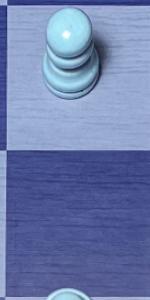
Label: Empty